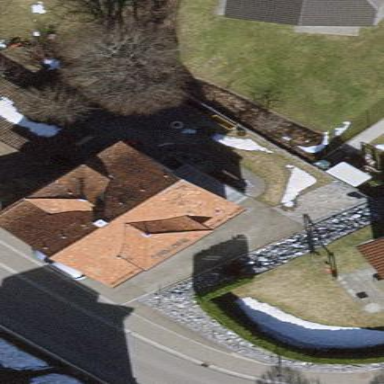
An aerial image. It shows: Simple and straightforward house.